Question: I want to add some text at a specific position in a specific line. This is what I got so far:
'''
public void AddSomeTextToFile(string FilePath, int LineNumber, int IndexInLine, string TextToAdd)
{
string[] WholeFile = File.ReadAllLines(FilePath);
WholeFile[LineNumber - 1] = WholeFile[LineNumber - 1].Insert(IndexInLine, TextToAdd);
File.WriteAllLines(FilePath, WholeFile);
}
'''
This, code, however, has some issues with encoding.
For example, text that was . I've tried using 'Encoding.UTF8' and 'Encoding.Unicode', both with no success.
Is there any way to insert some text into a file and preserve and special characters?
---
## Solution
Based on floele's code, this is the code that solved my problems:
'''
public void AddSomeTextToFile(string FilePath, int LineNumber, int IndexInLine, string TextToAdd)
{
byte[] bytes = File.ReadAllBytes(FilePath);
List<List<byte>> lines = bytes.SplitOn((byte)'
').ToList();
byte[] bytesToInsert = Encoding.Default.GetBytes(TextToAdd);
lines[LineNumber - 1].InsertRange(IndexInLine, bytesToInsert);
File.WriteAllBytes(FilePath, lines.SelectMany(x => x).ToArray());
}
static class EnumerableExtensions
{
public static IEnumerable<List<T>> SplitOn<T>(
this IEnumerable<T> source,
T delimiter)
{
var list = new List<T>();
foreach (var item in source)
{
if (delimiter.Equals(item))
{
list.Add(item);
yield return list;
list = new List<T>();
}
else
{
list.Add(item);
}
}
yield return list;
}
}
'''
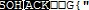
Answer: 'Encoding.UTF8' is actually the default encoding used by 'WriteAllLines' and 'ReadAllLines'. So if reading and writing using this encoding "corrupts" your data, you need to use a different one.
You need to determine what the original encoding of the file located at 'FilePath' is and then specify it like this
'''
File.ReadAllLines(FilePath, *encoding*);
File.WriteAllLines(FilePath, WholeFile, *encoding*);
'''
A likely encoding would be 'Encoding.Default' (windows-1252), try it out. If that doesn't work, you have to check how the file is actually written before you append to it.
However, if it contains a lot of non-character data as your screenshots indicate, maybe you have to consider the file to be a "binary" type. In this case you should use 'ReadAllBytes' / 'WriteAllBytes', split the file manually into lines (searching the byte array for '
') and then insert new data at the desired locations. You need to convert strings to a byte array for this purpose using 'Encoding.GetBytes("...")' (using the right encoding).
Taking some code from another linked answer, full code for this would like:
'''
static class MyEnumerableExtensions
{
//For a source containing N delimiters, returns exactly N+1 lists
public static IEnumerable<List<T>> SplitOn<T>(
this IEnumerable<T> source,
T delimiter)
{
var list = new List<T>();
foreach (var item in source)
{
if (delimiter.Equals(item))
{
yield return list;
list = new List<T>();
}
else
{
list.Add(item);
}
}
yield return list;
}
}
public InsertLine()
{
byte[] bytes = File.ReadAllBytes(...);
List<List<byte>> lines = bytes.SplitOn((byte)'
').ToList();
string lineToInsert = "Insert this";
byte[] bytesToInsert = Encoding.Default.GetBytes(lineToInsert);
lines.Insert(2, new List<byte>(bytesToInsert));
File.WriteAllBytes(..., lines.SelectMany(x => x).ToArray());
}
'''